Interaction volume radius: 5 \u00c5
Interaction volume height: 30 \u00c5
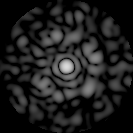
Disorder parameter: 0.825